Interaction volume radius: 5 \u00c5
Interaction volume height: 20 \u00c5
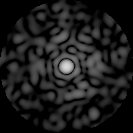
Disorder parameter: 0.8421